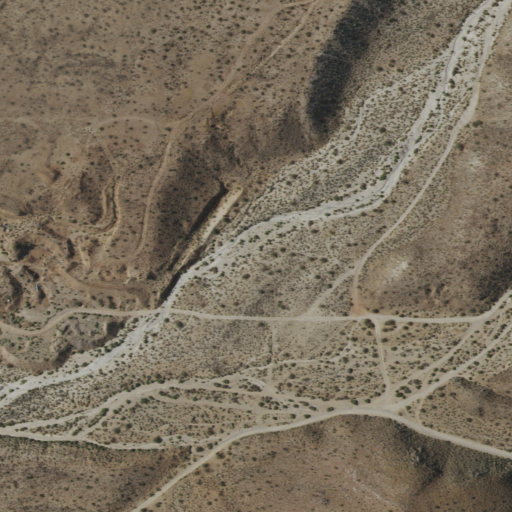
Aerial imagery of valley in California named Bonanza Gulch containing only shrub